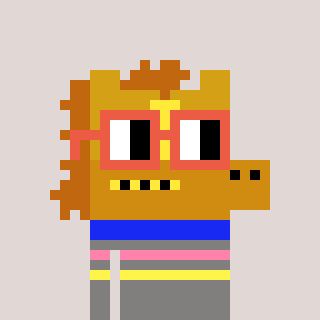
a pixel art character with square orange glasses, a yellow horse-shaped head and a bluegrey-colored body on a warm background